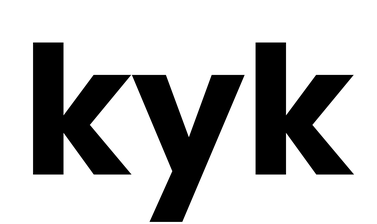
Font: Poppins-Bold